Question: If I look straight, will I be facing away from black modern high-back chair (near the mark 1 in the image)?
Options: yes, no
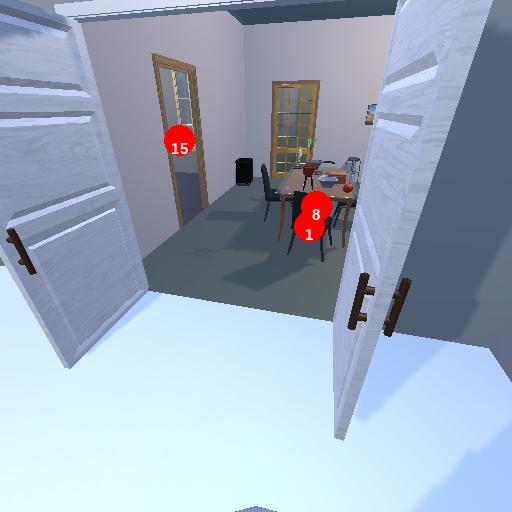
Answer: yes